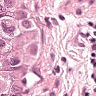
Metastatic tissue present: yes